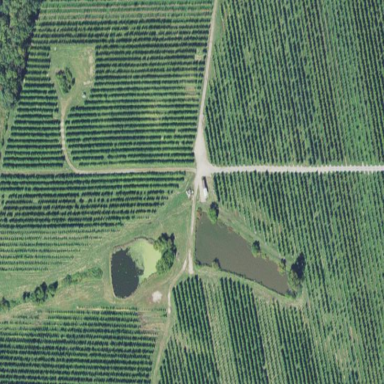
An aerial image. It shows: Orchard.